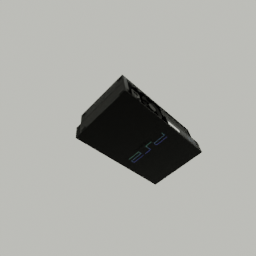
Label: electronics